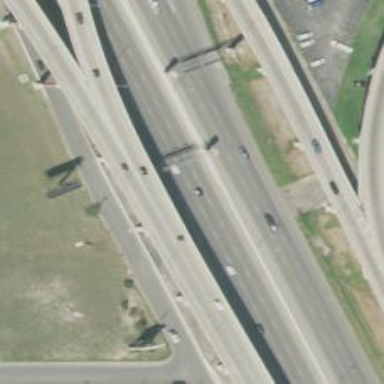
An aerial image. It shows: Motorway junction.